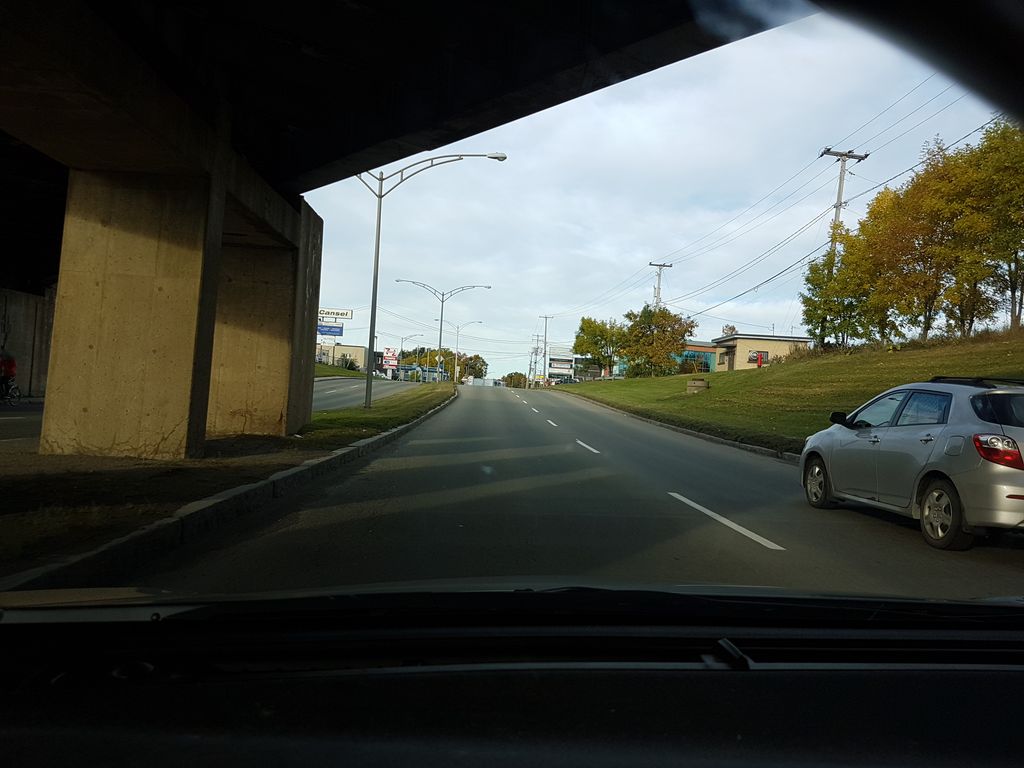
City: quebec_city